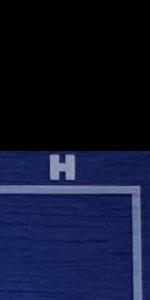
Label: Empty